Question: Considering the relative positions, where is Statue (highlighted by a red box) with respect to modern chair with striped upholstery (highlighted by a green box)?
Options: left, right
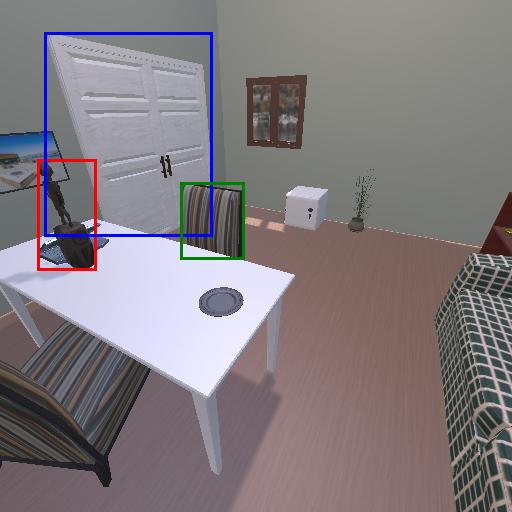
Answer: left